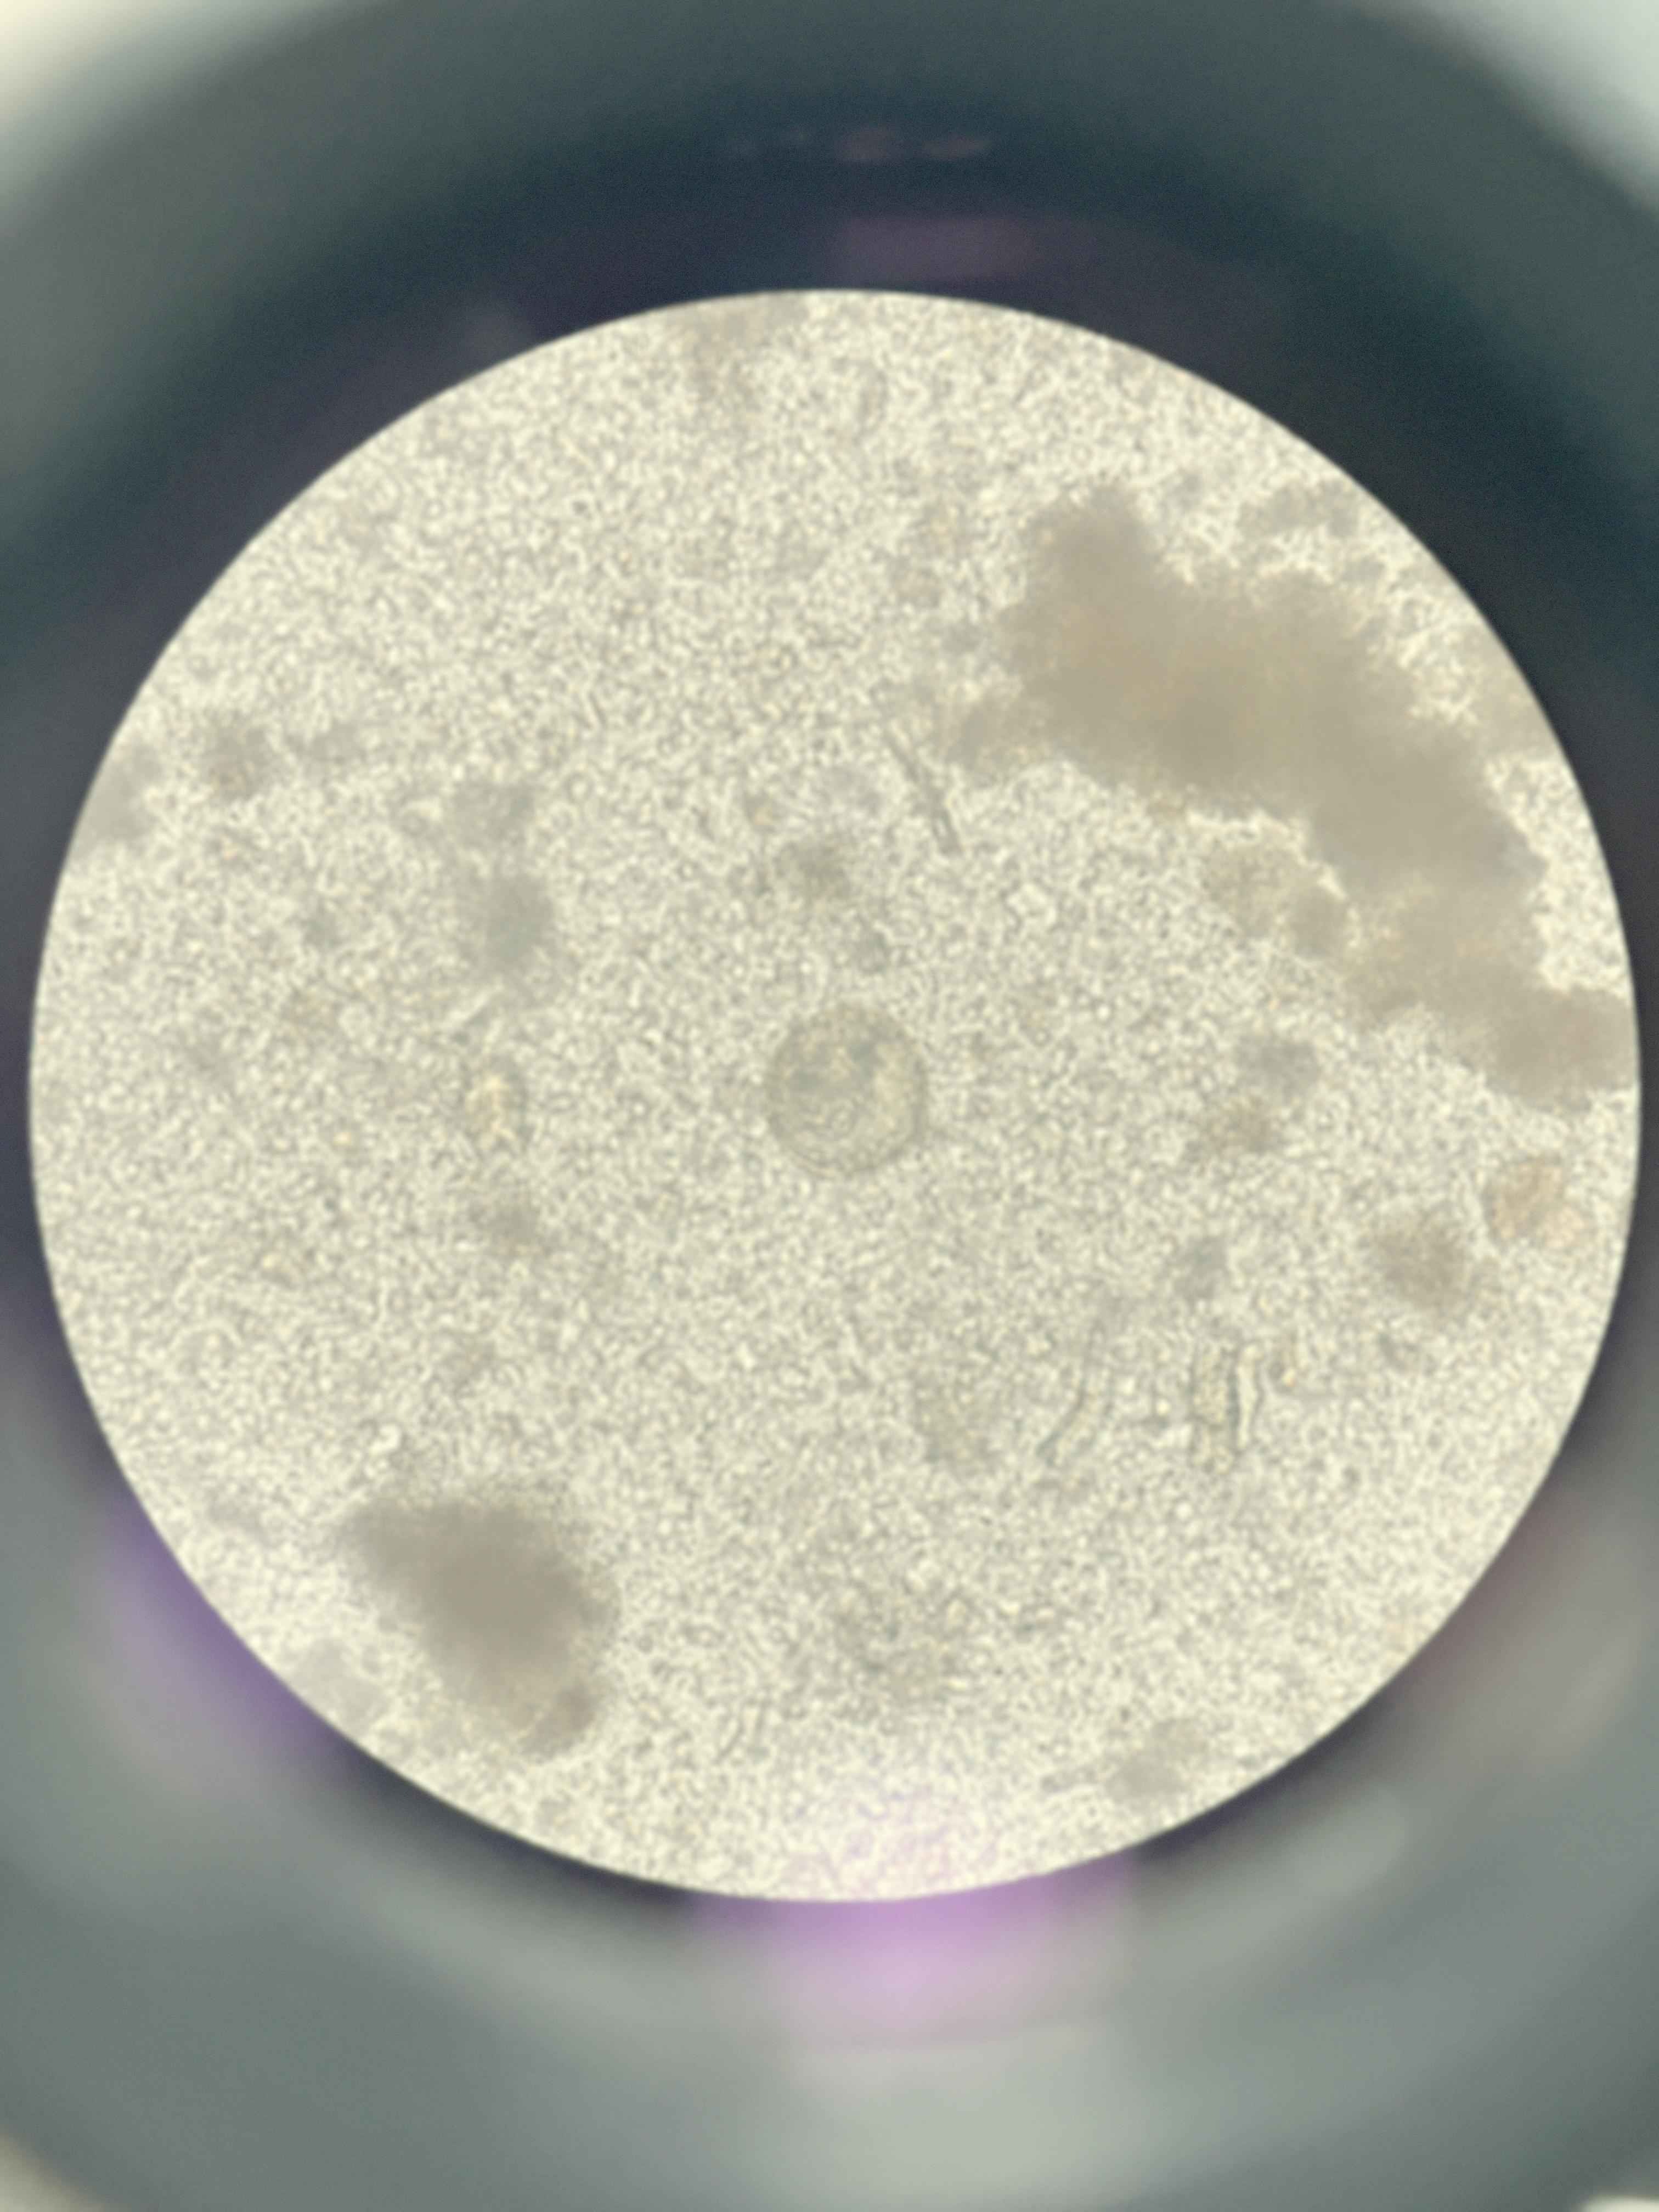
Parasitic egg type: Hymenolepis diminuta